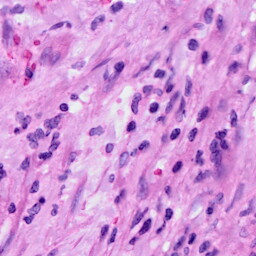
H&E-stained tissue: Ovarian